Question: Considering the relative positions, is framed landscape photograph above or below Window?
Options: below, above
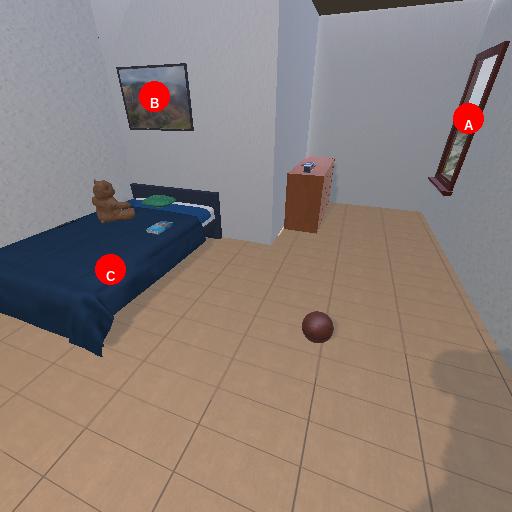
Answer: below